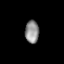
Tissue: lung
Cell type: Others
Senescence score: 0.1927
Nuclear area (px): 309
Mean DAPI intensity: 142.036